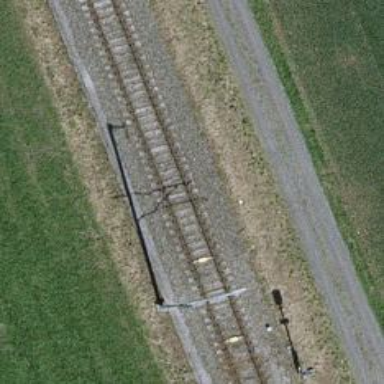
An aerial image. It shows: Electrified contact line.